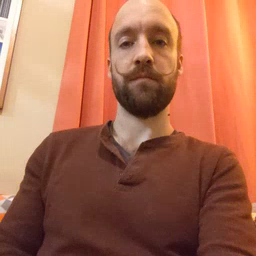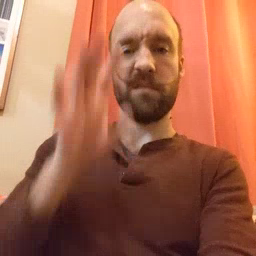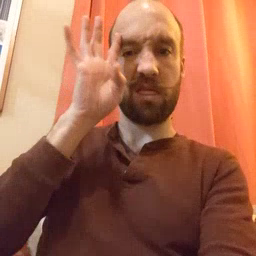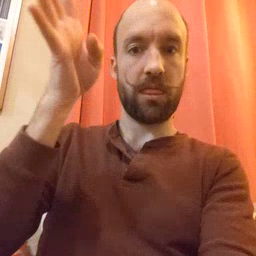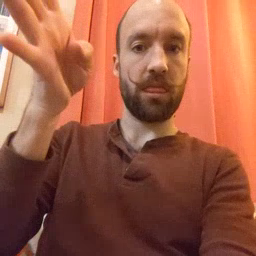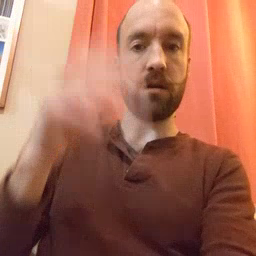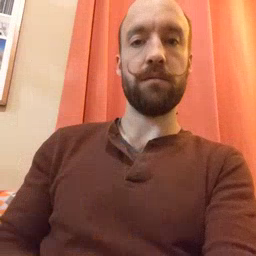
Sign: pretend